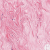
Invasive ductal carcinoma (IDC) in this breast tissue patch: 0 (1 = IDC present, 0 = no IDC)